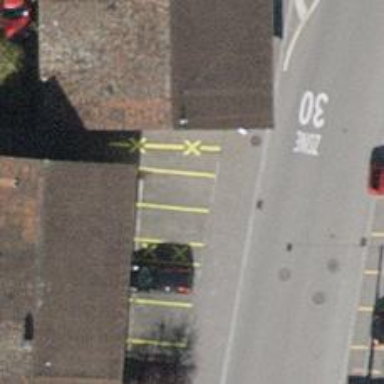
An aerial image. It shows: Car sharing facility.